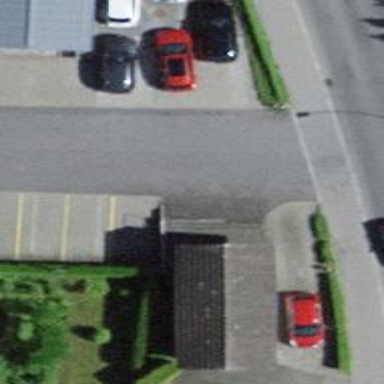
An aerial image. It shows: Parking area with grass paver surface.